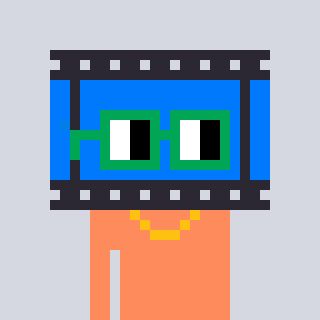
a pixel art character with square green glasses, a film strip-shaped head and a peachy-colored body on a cool background